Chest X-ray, PA view. Patient: 27 years old, sex F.
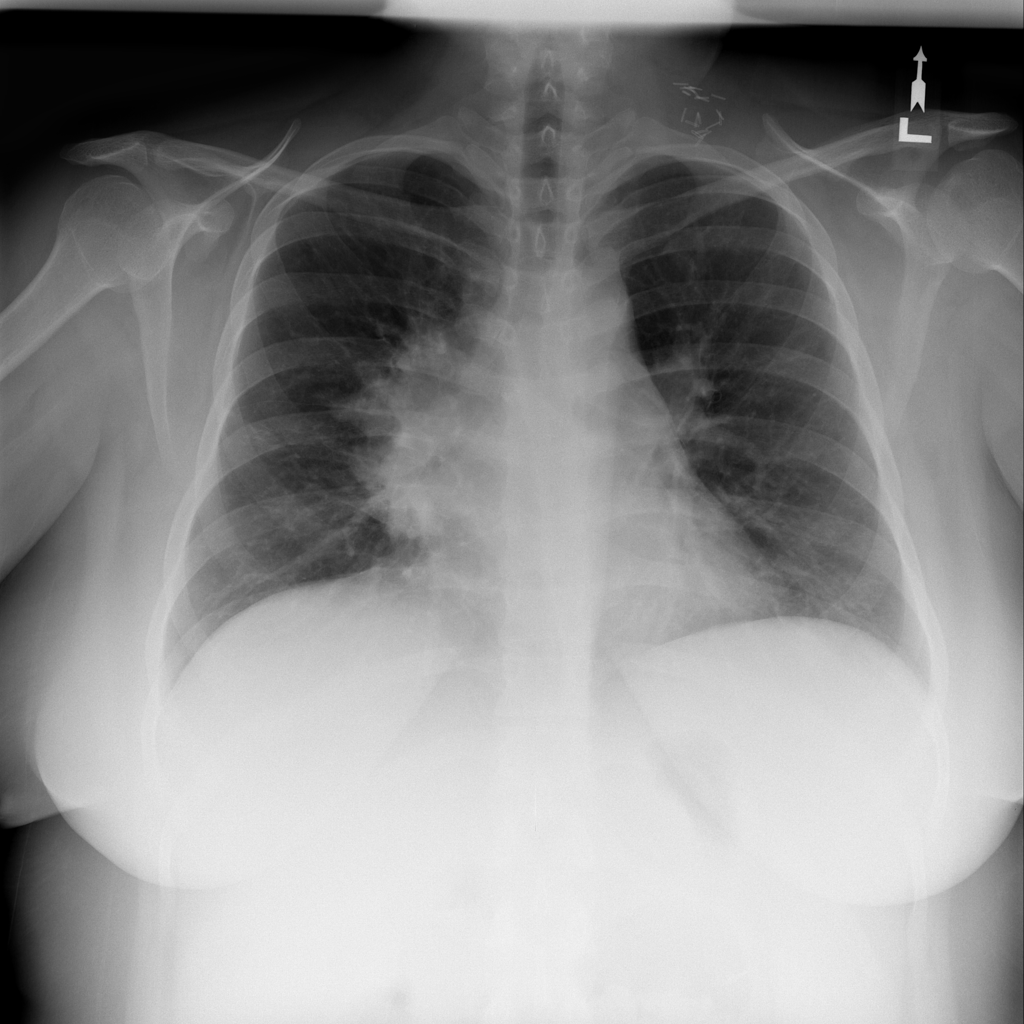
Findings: No Finding